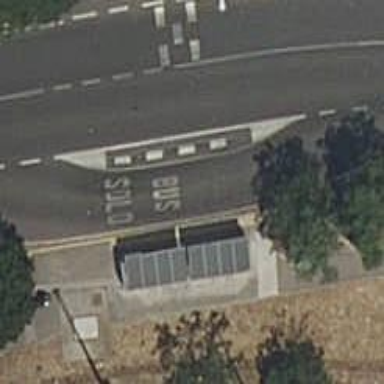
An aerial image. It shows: Public transport stop position.